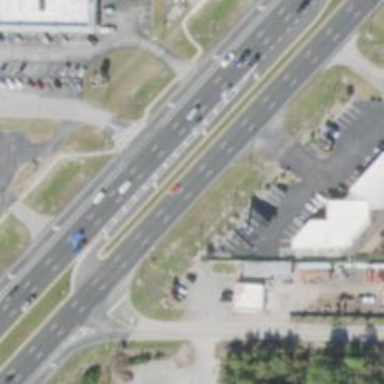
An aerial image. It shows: Trunk link highway.